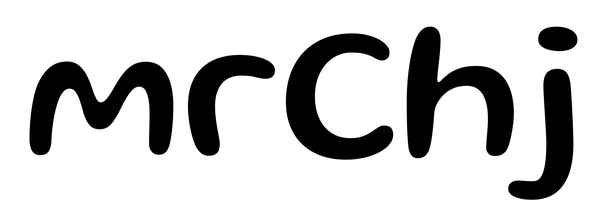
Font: Gluten_Regular